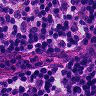
Metastatic tissue present: no